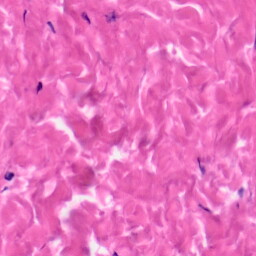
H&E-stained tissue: Skin